Question: My github readme table does not render in the correct way. I use this:
'''
Request options:
| Option | Description |
| --- | --- |
| url | Request url |
| method | ''''get'''' \| ''''post'''' \| ''''put'''' \| ''''delete'''' - (default: ''''get'''') |
| headers | optional array: '''[{name: string, value: string}]''' |
| body | Request body (any type) |
| responseType | ''''text'''' \| ''''json'''' - (defult: ''''text'''') |
| success | Success function - '''function(data) { }''' |
| error | Error function - '''function(err) { }''' |
'''
But render this:

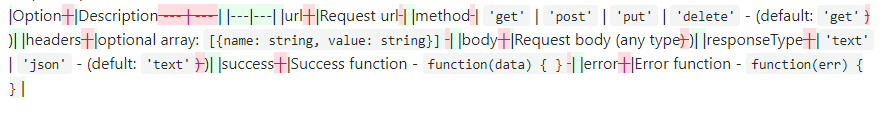
Answer: I got it sorted out. I should have a line between "Request Options" and the table.
'''
Request options:
| Option | Description |
| --- | --- |
| url | Request url |
| method | ''''get'''' \| ''''post'''' \| ''''put'''' \| ''''delete'''' - (default: ''''get'''') |
| headers | optional array: '''[{name: string, value: string}]''' |
| body | Request body (any type) |
| responseType | ''''text'''' \| ''''json'''' - (defult: ''''text'''') |
| success | Success function - '''function(data) { }''' |
| error | Error function - '''function(err) { }''' |
'''